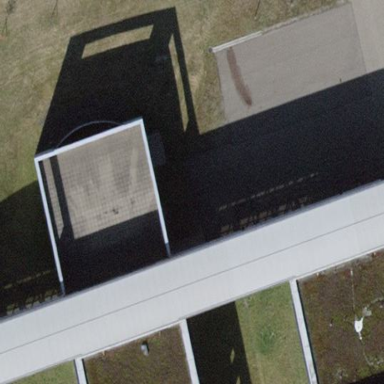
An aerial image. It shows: Section of the roof of military barracks.